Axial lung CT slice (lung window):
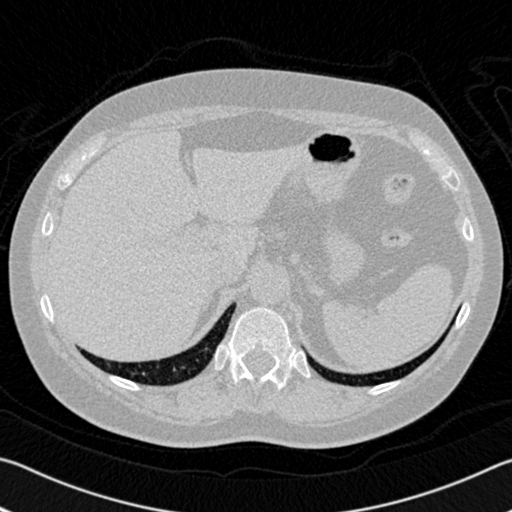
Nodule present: no